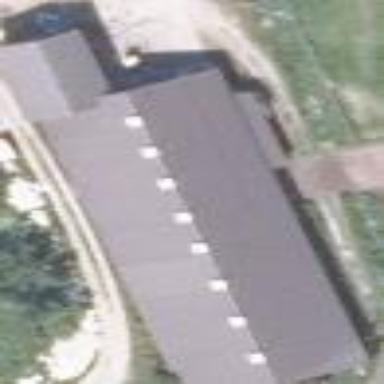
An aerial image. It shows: Cowshed building.